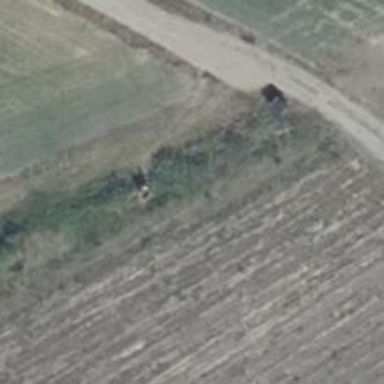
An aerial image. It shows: Hunting stand.